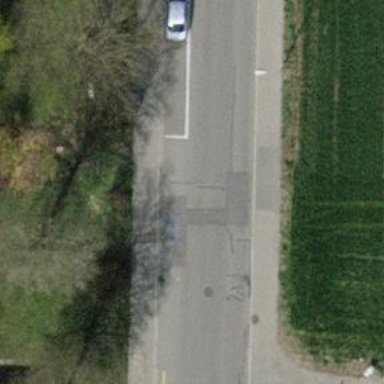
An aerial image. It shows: Unclassified road with asphalt surface. There are parallel on-street parking lanes on the right side and sidewalks on both sides.